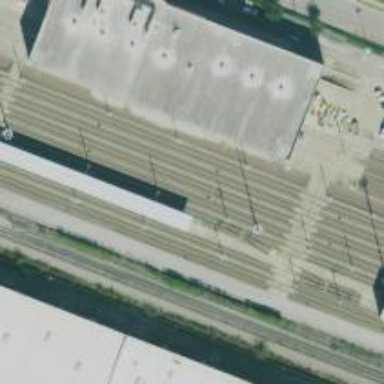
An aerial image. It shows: Light rail yard with electrified contact lines.